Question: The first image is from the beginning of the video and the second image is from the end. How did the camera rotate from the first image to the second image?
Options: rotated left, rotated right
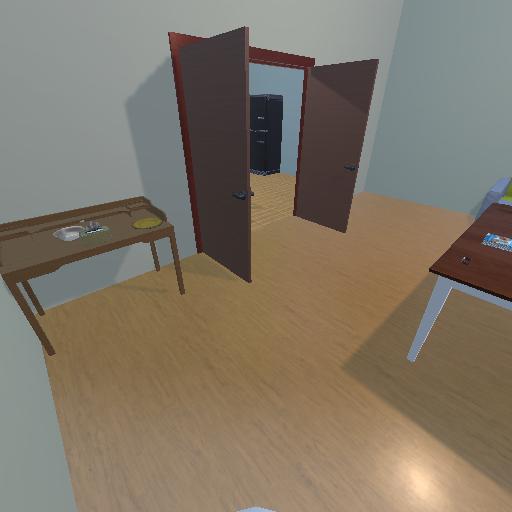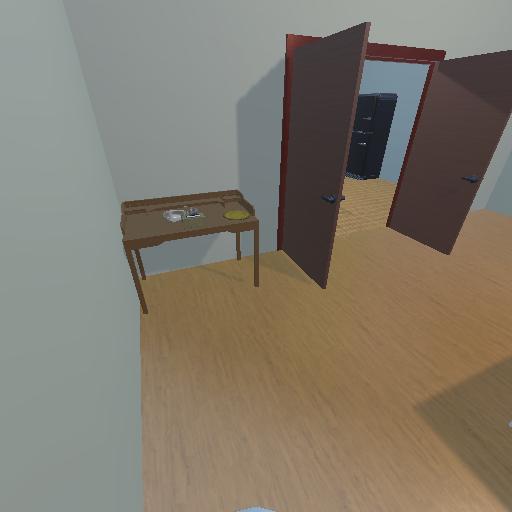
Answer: rotated left